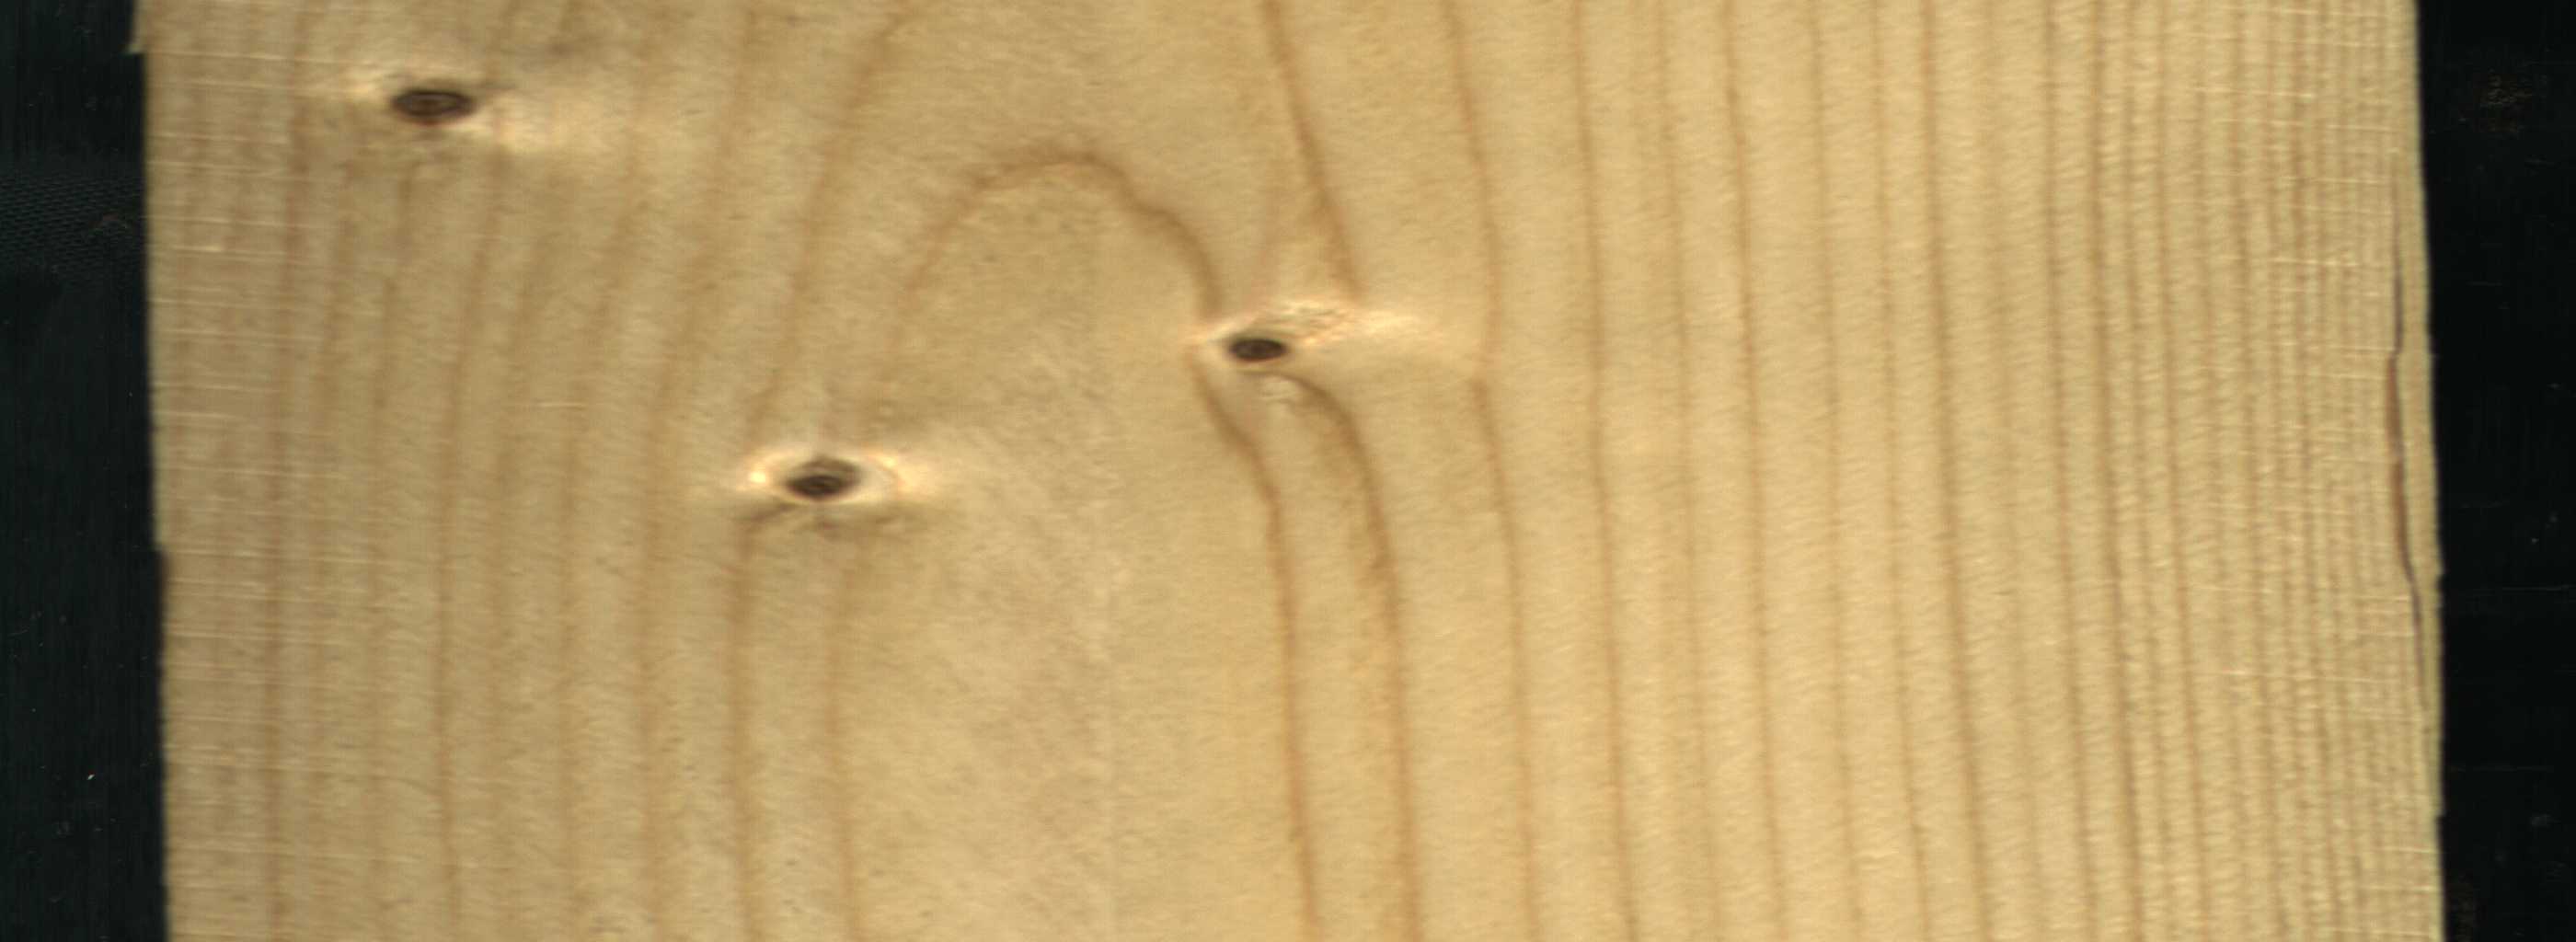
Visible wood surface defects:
Dead_Knot
Dead_Knot
Dead_Knot